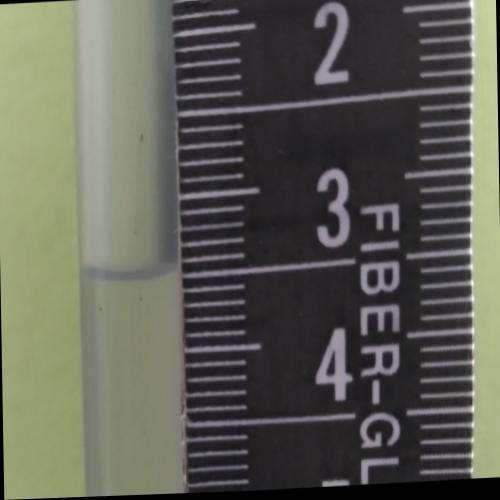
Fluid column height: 3.5 cm